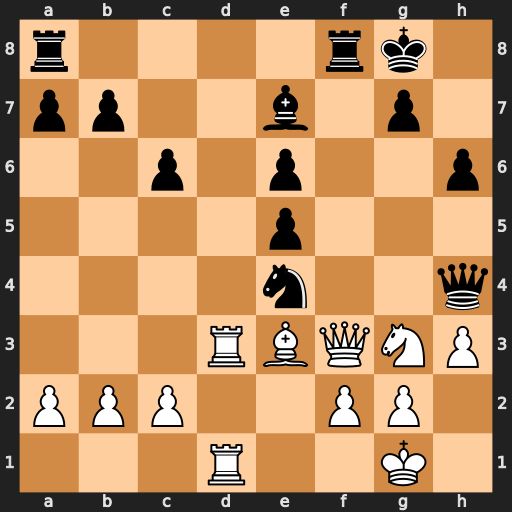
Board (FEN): r4rk1/pp2b1p1/2p1p2p/4p3/4n2q/3RBQNP/PPP2PP1/3R2K1
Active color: w
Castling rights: -
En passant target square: -
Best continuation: Qxe4